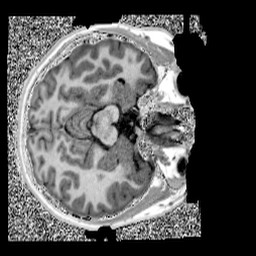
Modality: UNIT1
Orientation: axial
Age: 12
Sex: female
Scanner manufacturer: siemens
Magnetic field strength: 3 T
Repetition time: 4 s
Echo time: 0.00299 s